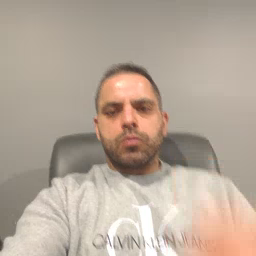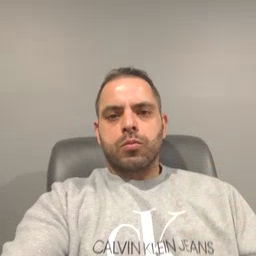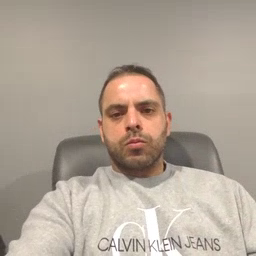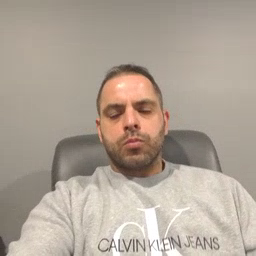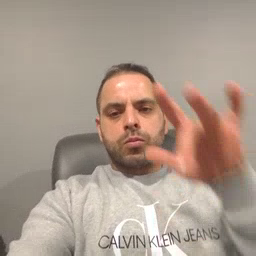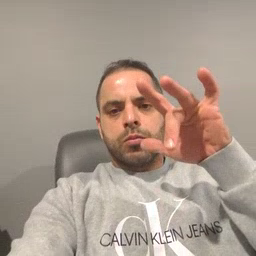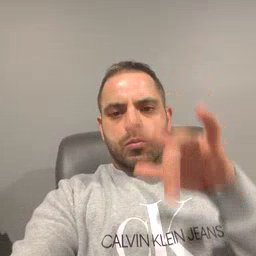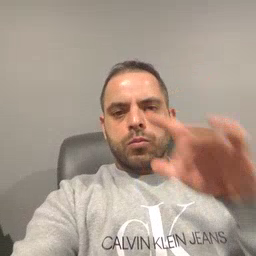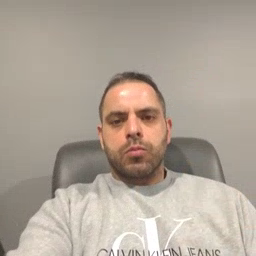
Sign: touch